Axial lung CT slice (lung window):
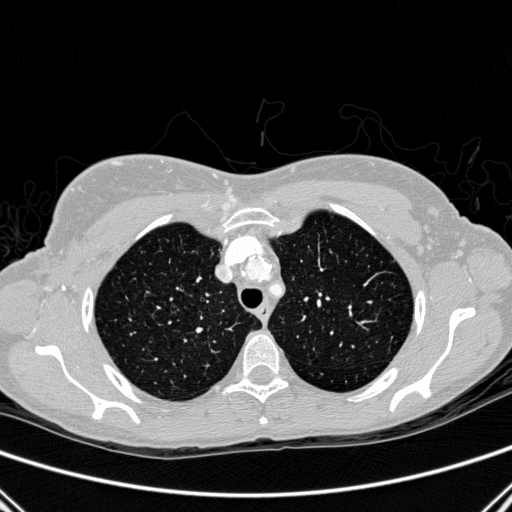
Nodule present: no